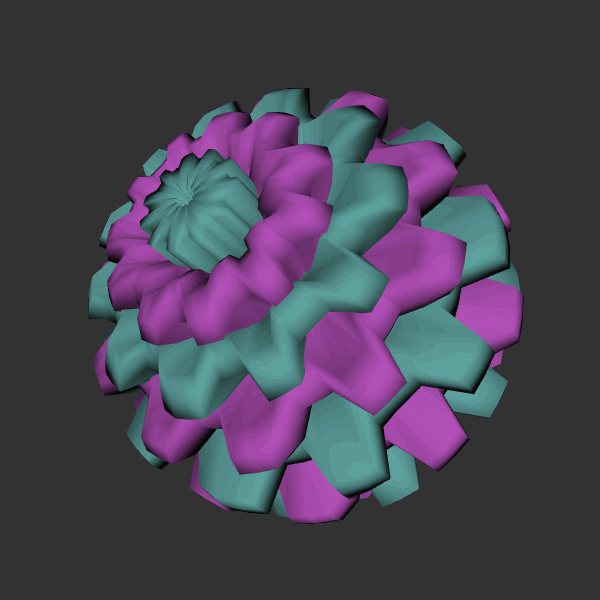
Background: dark